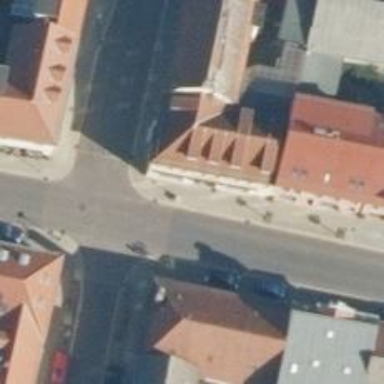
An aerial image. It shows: Hardware shop.